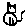
Label: cat